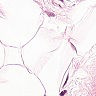
Metastatic tissue present: no